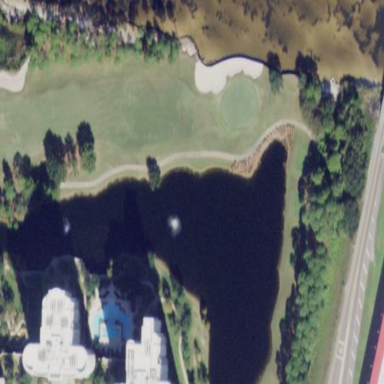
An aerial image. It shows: Water hazard on golf course.